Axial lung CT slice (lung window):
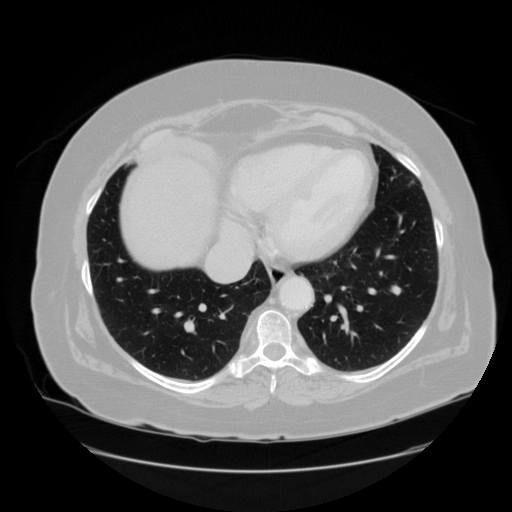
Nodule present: no